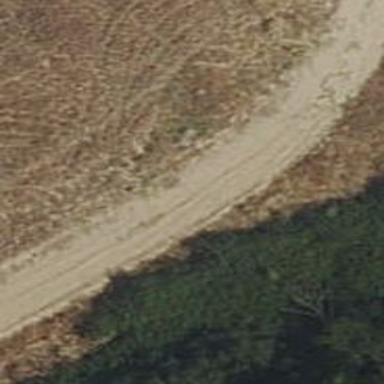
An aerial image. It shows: Dirt track road.